Question: I have a project set up with with an embedded derby jdbc and a jtable, however when I try to append data from my database to my jtable through resultset and adding the results from the resultset to a string[] and adding it to my tablemodel the result display is blank.
This is my database resultset:
'''
ResultSet res = statement.executeQuery("SELECT * FROM VAULT");
while (res.next()) {
String [] row = {res.getString("Expenses"), res.getString("ExpensesType"), res.getString("PaymentType"), res.getString("Amount"), res.getString("Date")};
System.out.print(res.getString("Expenses"));
System.out.print(res.getString("ExpensesType"));
System.out.print(res.getString("PaymentType"));
System.out.print(res.getString("Amount"));
System.out.print(res.getString("Date"));
GUI.tableModel.addRow(row);
GUI.tableModel.fireTableDataChanged();
}
res.close();
'''
This is my table code:
'''
table = new JTable(tableModel);
table.setBackground(Color.GRAY);
table.setFillsViewportHeight(true);
JTableHeader header = table.getTableHeader();
header.setBackground(Color.DARK_GRAY);
header.setForeground(Color.LIGHT_GRAY);
scrollPane.setViewportView(table);
tableModel.addColumn("Expenses");
tableModel.addColumn("Expense Type");
tableModel.addColumn("Payment Type");
tableModel.addColumn("Amount");
tableModel.addColumn("Date");
'''

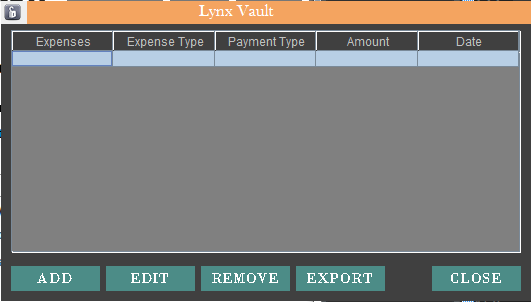
Answer: Since the code, basically, works, I have to assume the problem is with some other part of the application which I cannot replicate, like the database management for example...
However...
Your resource management is non-existent...A database 'Statement' has context and has a direct relationship to the query that made it, once you have completed working with it you should make sure you close it, for example...
'''
public static Connection createDatabaseConnection() throws SQLException, ClassNotFoundException {
//...
System.out.println("Database Connected...");
try (Statement statement = c.createStatement()) {
count = statement.executeUpdate("CREATE TABLE VAULT (Expenses VARCHAR(5000), ExpensesType VARCHAR(5000), PaymentType VARCHAR(5000), Amount VARCHAR(10), Date VARCHAR(5000))");
System.out.println("Table Created...");
}
try (Statement statement = c.createStatement()) {
ResultSet res = statement.executeQuery("SELECT * FROM VAULT");
while (res.next()) {
String[] row = {res.getString("Expenses"), res.getString("ExpensesType"), res.getString("PaymentType"), res.getString("Amount"), res.getString("Date")};
System.out.print(res.getString("Expenses"));
System.out.print(res.getString("ExpensesType"));
System.out.print(res.getString("PaymentType"));
System.out.print(res.getString("Amount"));
System.out.print(res.getString("Date"));
GUI.tableModel.addRow(row);
}
}
'''
and...
'''
String updateStatement = "INSERT INTO VAULT"
+ " (Expenses, ExpensesType, PaymentType, Amount, Date)"
+ " VALUES ('" + expenses + "','" + expensesType + "','" + paymentType + "','" + amount + "','" + date + "')";
try (Statement statement = c.createStatement()) {
System.out.print(updateStatement);
int c = statement.executeUpdate(updateStatement);
count = count + c;
System.out.println("Data Inserted in to Database...");
} catch (Exception ex) {
ex.printStackTrace();
}
'''
This will ensure that once you leave the 'try' section, the resource will automatically be closed.
You should also consider making use of 'PreparedStatement's, see <URL> for more details.
In your 'actionPerformed' method, this...
'''
table.setModel(tableModel);
'''
is worrying. The model has already been set when you setup the UI, you shouldn't need to set it again unless you've create a new model or table, which you've done neither of...
And...
'''
tableModel.fireTableDataChanged();
table.updateUI();
'''
Should never be done. You should never call any of the notification methods of a model externally, these should all be taken care of by the model it self (and in the case of the 'DefaultTableModel' are).
'updateUI' has nothing to do with "updating the state of the UI" and has is probably the most efficient method you could use. The simple fact that you've 'fireTableDataChanged' should have already triggered an update (although 'fireTableDataChanged' is also one of the most efficient methods you could use as well).
Simply call 'tableModel.addRow' and let the model and table do the rest.
Your work flow is a little off. You shouldn't add the row to the table until AFTER you've made sure it's been added to the database, what happens if the insert fails for some reason?
You really, really, REALLY should learn to make use of dialogs, see <URL> for more details, instead of throwing, yet, another frame at the user...
'static' is not your friend, sure it might "seem" to make life easier and "it's just a quick {what ever}", but bad is bad any of the time...
You should never make UI components 'static' it is way to easy to lose context and not know if you're updating what's actually on the screen or not.
"But how does class X reference component Y?" - in most cases, it shouldn't. I should either return a value/values that container class can deal with or should communicate through the use of some kind of model or observer pattern...
If you're going to strip away the window frame, you had better implement functionality that allows me to drag it and, because it's a personal grip of mine, resize it, otherwise your users will not like you
Avoid using 'null' layouts, pixel perfect layouts are an illusion within modern ui design. There are too many factors which affect the individual size of components, none of which you can control. Swing was designed to work with layout managers at the core, discarding these will lead to no end of issues and problems that you will spend more and more time trying to rectify
See <URL> for more details...